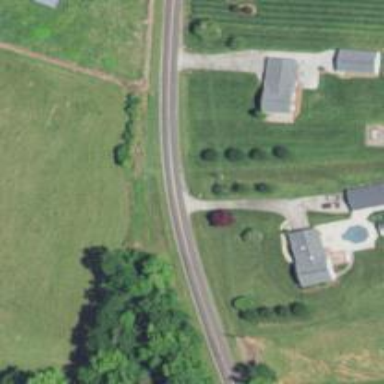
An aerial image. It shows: Driveway.